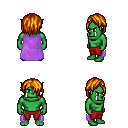
a pixel art fantasy rpg character, male body template, orc, green skin, lavender cape, red pants, dark blonde bangs hairstyle, four views (front, back, left, right), 2x2 character sprite sheet, small pixel art, hard edges, no anti-aliasing